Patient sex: F
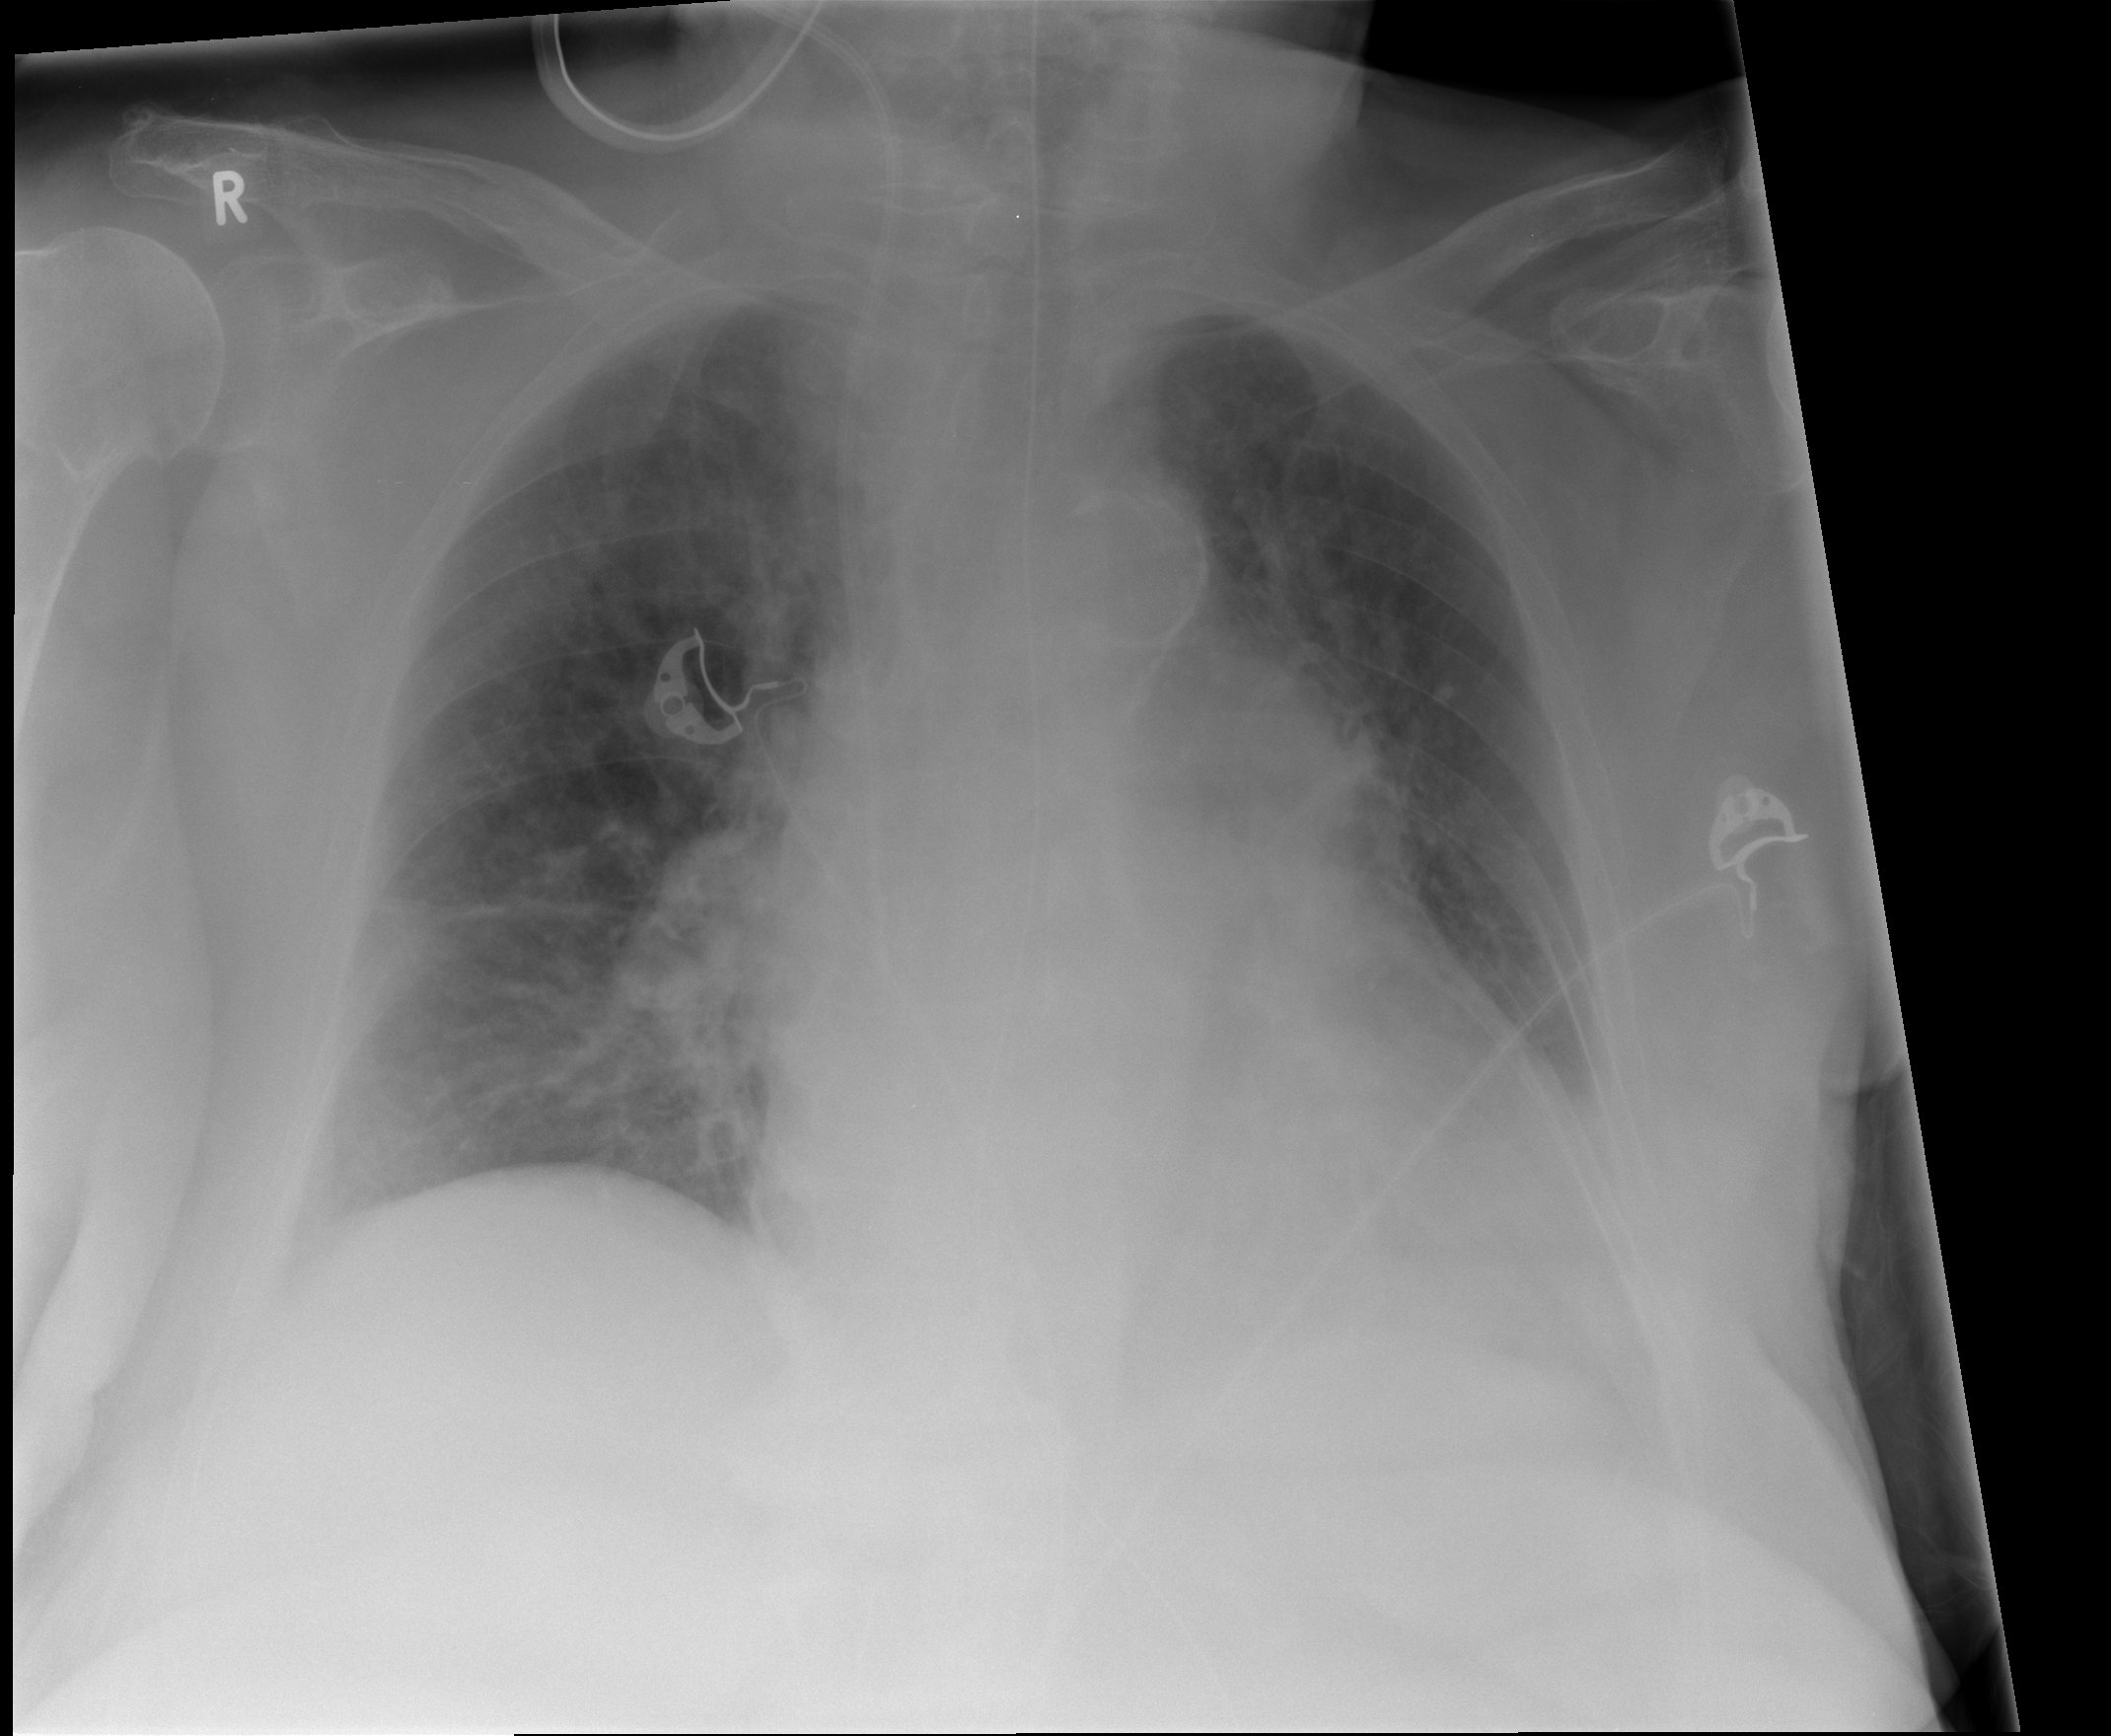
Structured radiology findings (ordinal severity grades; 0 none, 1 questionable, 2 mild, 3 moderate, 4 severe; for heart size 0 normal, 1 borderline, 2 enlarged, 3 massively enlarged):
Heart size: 2
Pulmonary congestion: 3
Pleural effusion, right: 0
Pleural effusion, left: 0
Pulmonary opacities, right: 2
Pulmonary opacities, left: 2
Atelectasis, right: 2
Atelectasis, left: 2